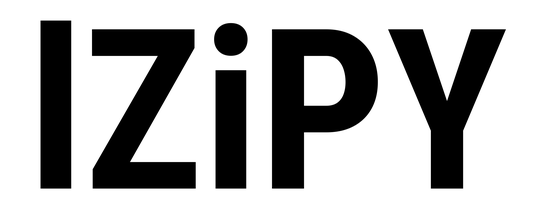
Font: Roboto_Condensed_Bold